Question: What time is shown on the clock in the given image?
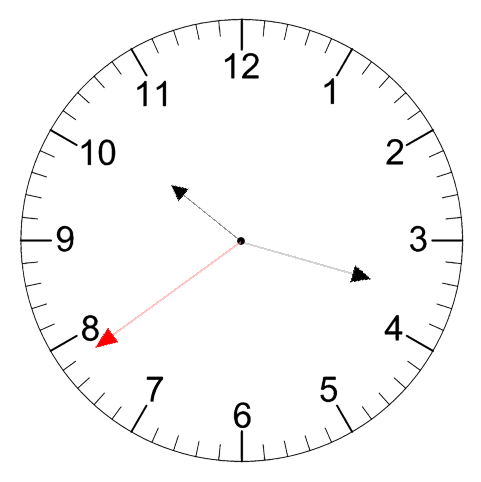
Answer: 10:17:39